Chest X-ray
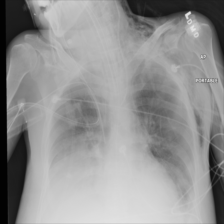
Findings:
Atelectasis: negative
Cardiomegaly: negative
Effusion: negative
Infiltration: negative
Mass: negative
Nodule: negative
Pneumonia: negative
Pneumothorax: negative
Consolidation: negative
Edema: negative
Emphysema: negative
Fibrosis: negative
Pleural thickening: negative
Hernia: negative